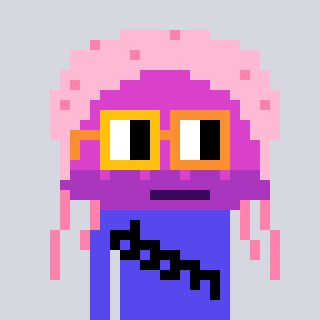
a pixel art character with square yellow and orange glasses, a jellyfish-shaped head and a computerblue-colored body on a cool background